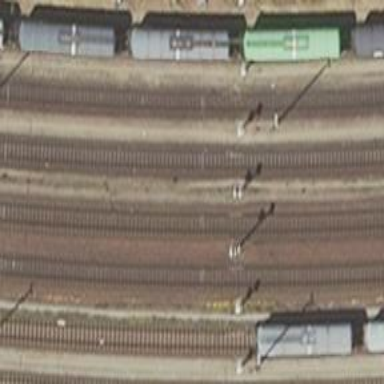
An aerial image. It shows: Isolated track section for railway.